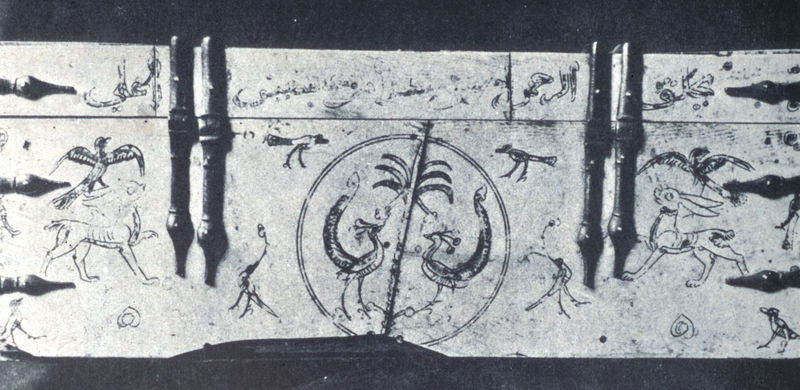
Titel: Kästchen, bemalt (Rückseite)
Standort: Paris
Institution: Musée nationale du Moyen Age
Schlagwörter: adler, blätter, feder, flügel, vogel, weiß, ausschnitt, grau, schwarz, zeichnung, tier, tiere, muster, ornament, wand, gefieder, vögel, kreis, rund, hase, hasen, schrift, bordüre, detail, verzierung, wandgemälde, wandmalerei, striche, foto, fotografie, photographie, truhe, deckel, orient, schwarz weiss, illustration, text, kiste, pfau, kasten, photo, fries, arabisch, scharnier, schloß, mittelalter, löwe, kästchen, aufnahme, beschläge, schliesse, verschluss, schnallen, zeichnungen, speerspitze, pfauen, verschlüsse